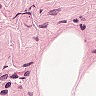
Metastatic tissue present: no